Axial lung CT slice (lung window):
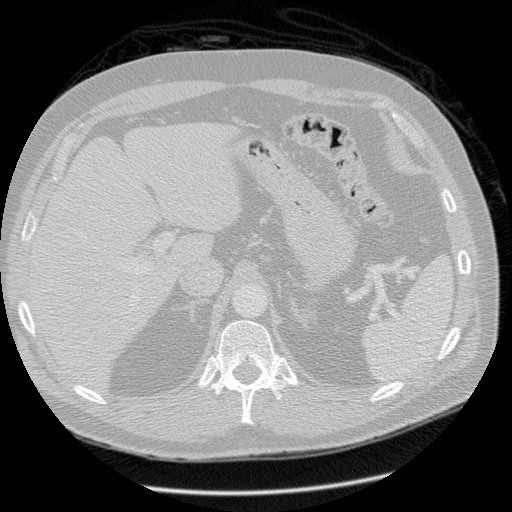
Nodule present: no